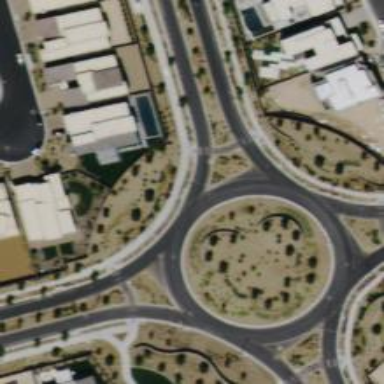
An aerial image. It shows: Tertiary road that leads to roundabout.